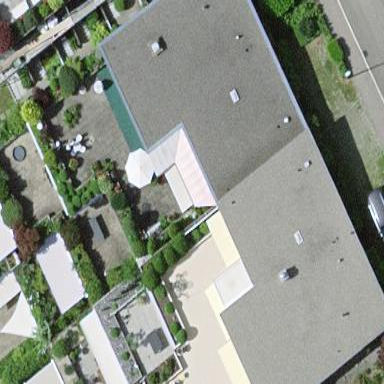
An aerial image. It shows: Terrace building.